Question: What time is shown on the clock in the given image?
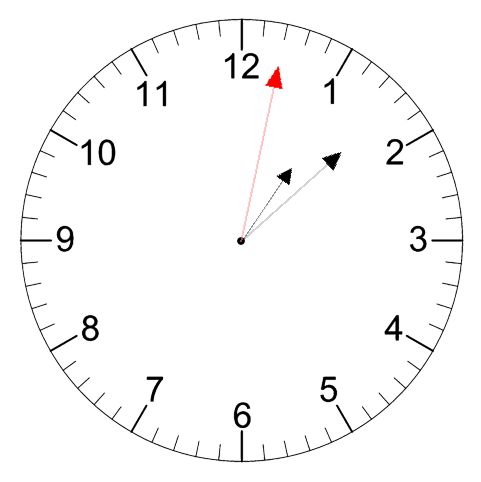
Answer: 01:08:02